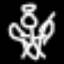
Label: angel